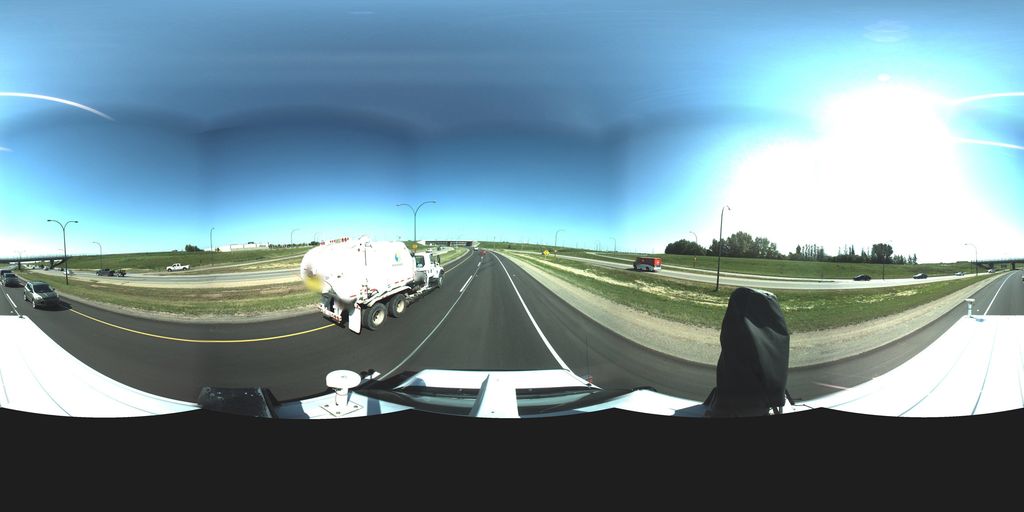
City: saskatoon